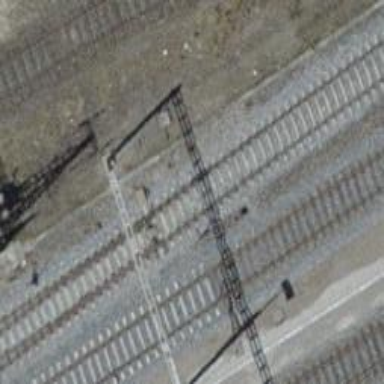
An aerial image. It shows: Railway switch.